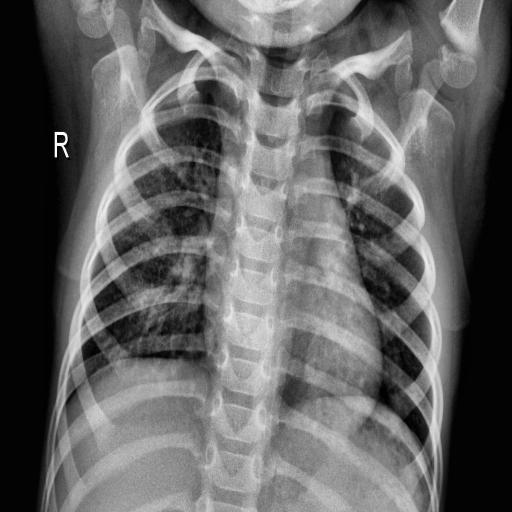
Finding: NORMAL